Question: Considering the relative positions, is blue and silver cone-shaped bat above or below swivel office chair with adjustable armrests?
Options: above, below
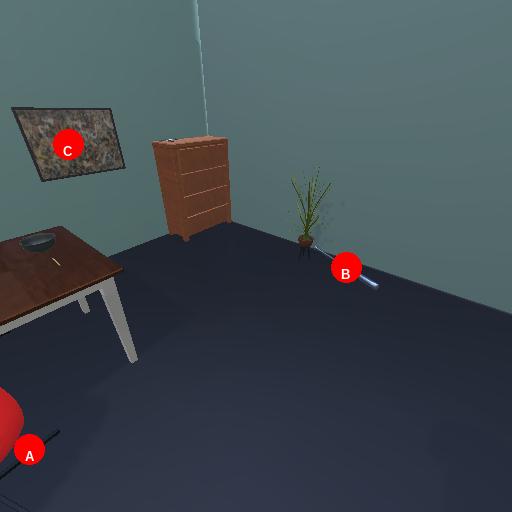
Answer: above